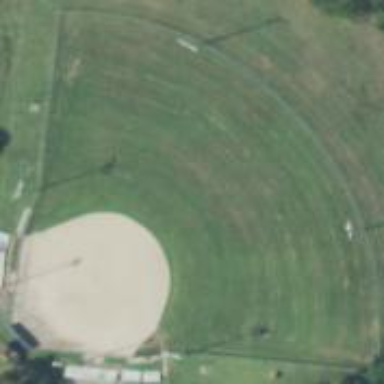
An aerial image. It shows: Baseball pitch for leisure land.